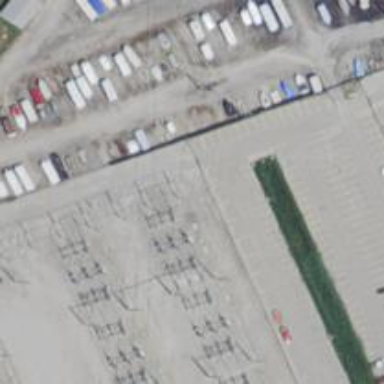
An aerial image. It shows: Switch for power supply.